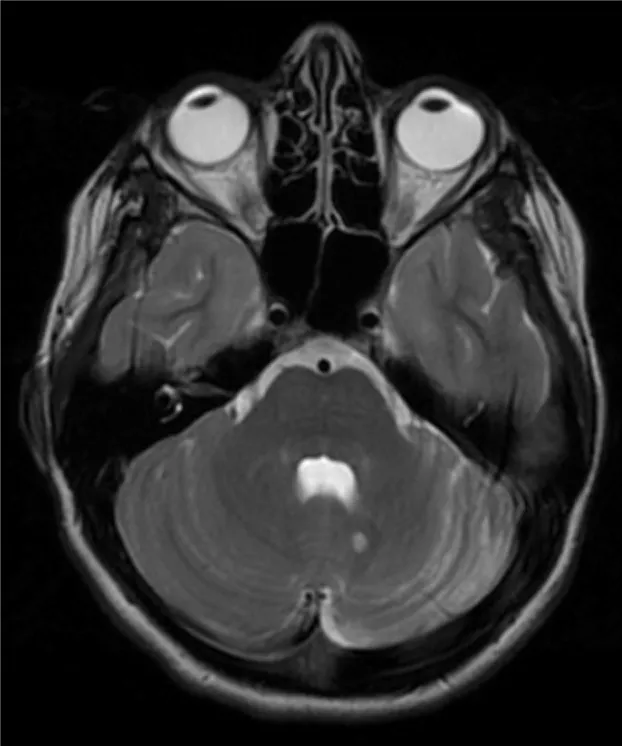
T2 sequence of brain MRI demonstrating hemi-atrophy of the left cerebellum in addition to a 6 mm T2-hyperintense lesion near the cerebellar vermis on the left. Additional brain imaging not show any further T2/FLAIR (fluid-attenuated inversion recovery) abnormalities in the cerebellum, cerebrum or corpus callosum (sequences not shown).
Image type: radiology (mri)